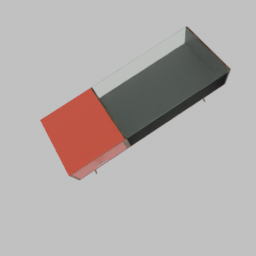
Label: furniture